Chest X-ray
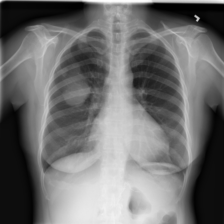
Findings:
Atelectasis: negative
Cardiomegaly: negative
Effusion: negative
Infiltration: negative
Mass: negative
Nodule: negative
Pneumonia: negative
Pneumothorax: positive
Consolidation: negative
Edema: negative
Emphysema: negative
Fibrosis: negative
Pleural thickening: negative
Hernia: negative